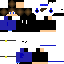
A male human skin with dark skin, wearing brown long hair dressed in a blue hoodie and blue pants, featuring a closed mouth.